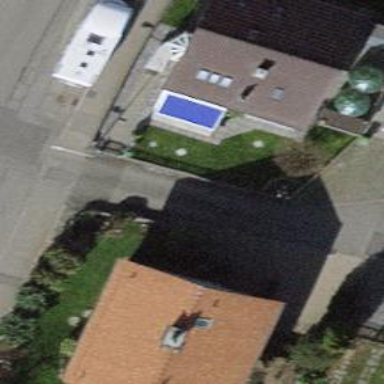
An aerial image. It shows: Detached building.